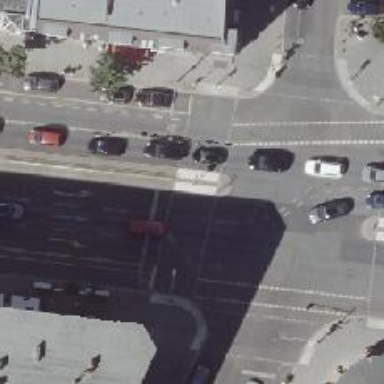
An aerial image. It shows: Footway located on traffic island.